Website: apple
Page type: customer-info-address
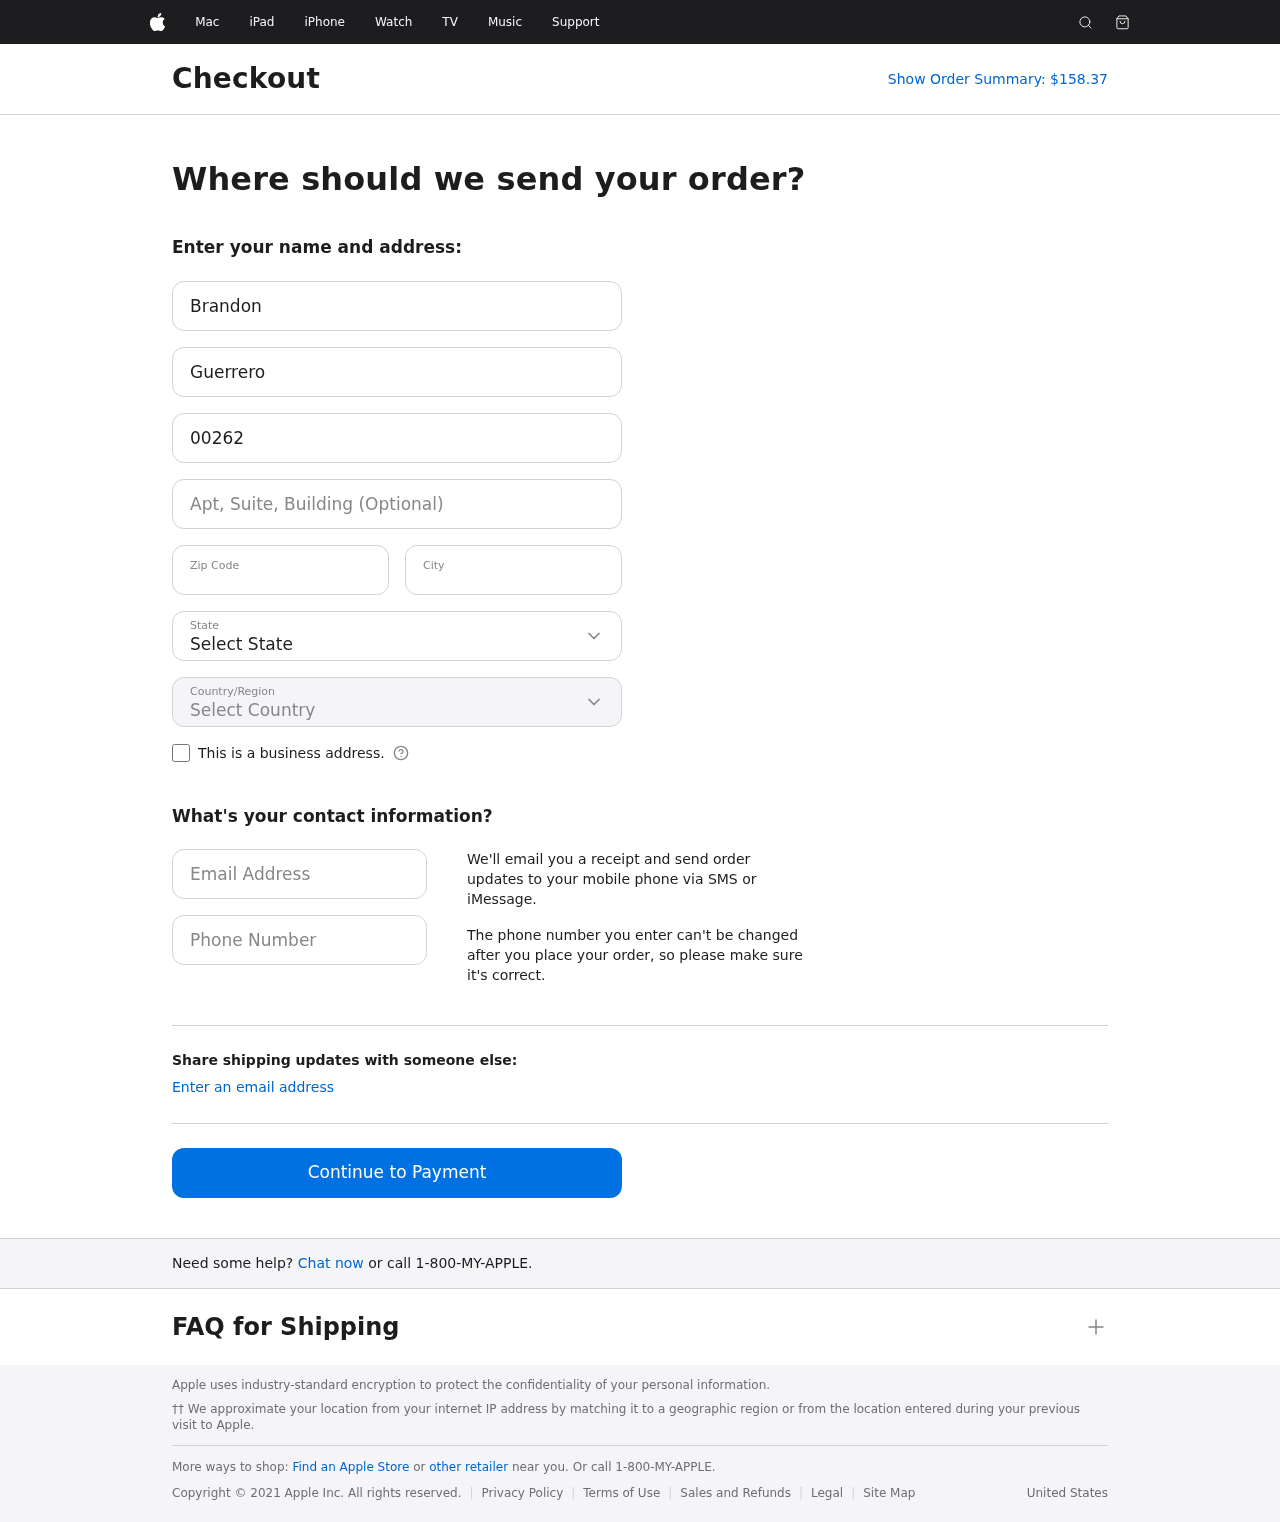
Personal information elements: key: PII_CITY
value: Kellyborough
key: PII_COUNTRY
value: United States
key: PII_EMAIL
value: brandon.guerrero@yahoo.com
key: PII_FIRSTNAME
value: Brandon
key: PII_LASTNAME
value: Guerrero
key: PII_PHONE
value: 6495848668
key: PII_POSTCODE
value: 40897
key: PII_STATE
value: Utah
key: PII_STREET
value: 00262 Banks Mills
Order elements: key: ORDER_TOTAL
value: Show Order Summary: $158.37